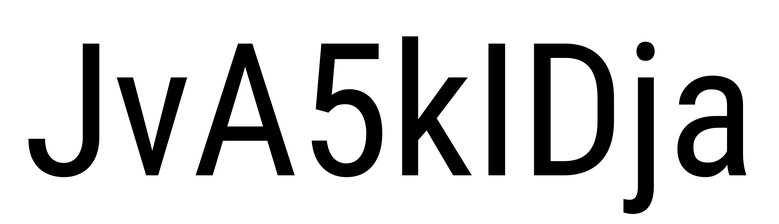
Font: Roboto_Condensed_Regular